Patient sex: M
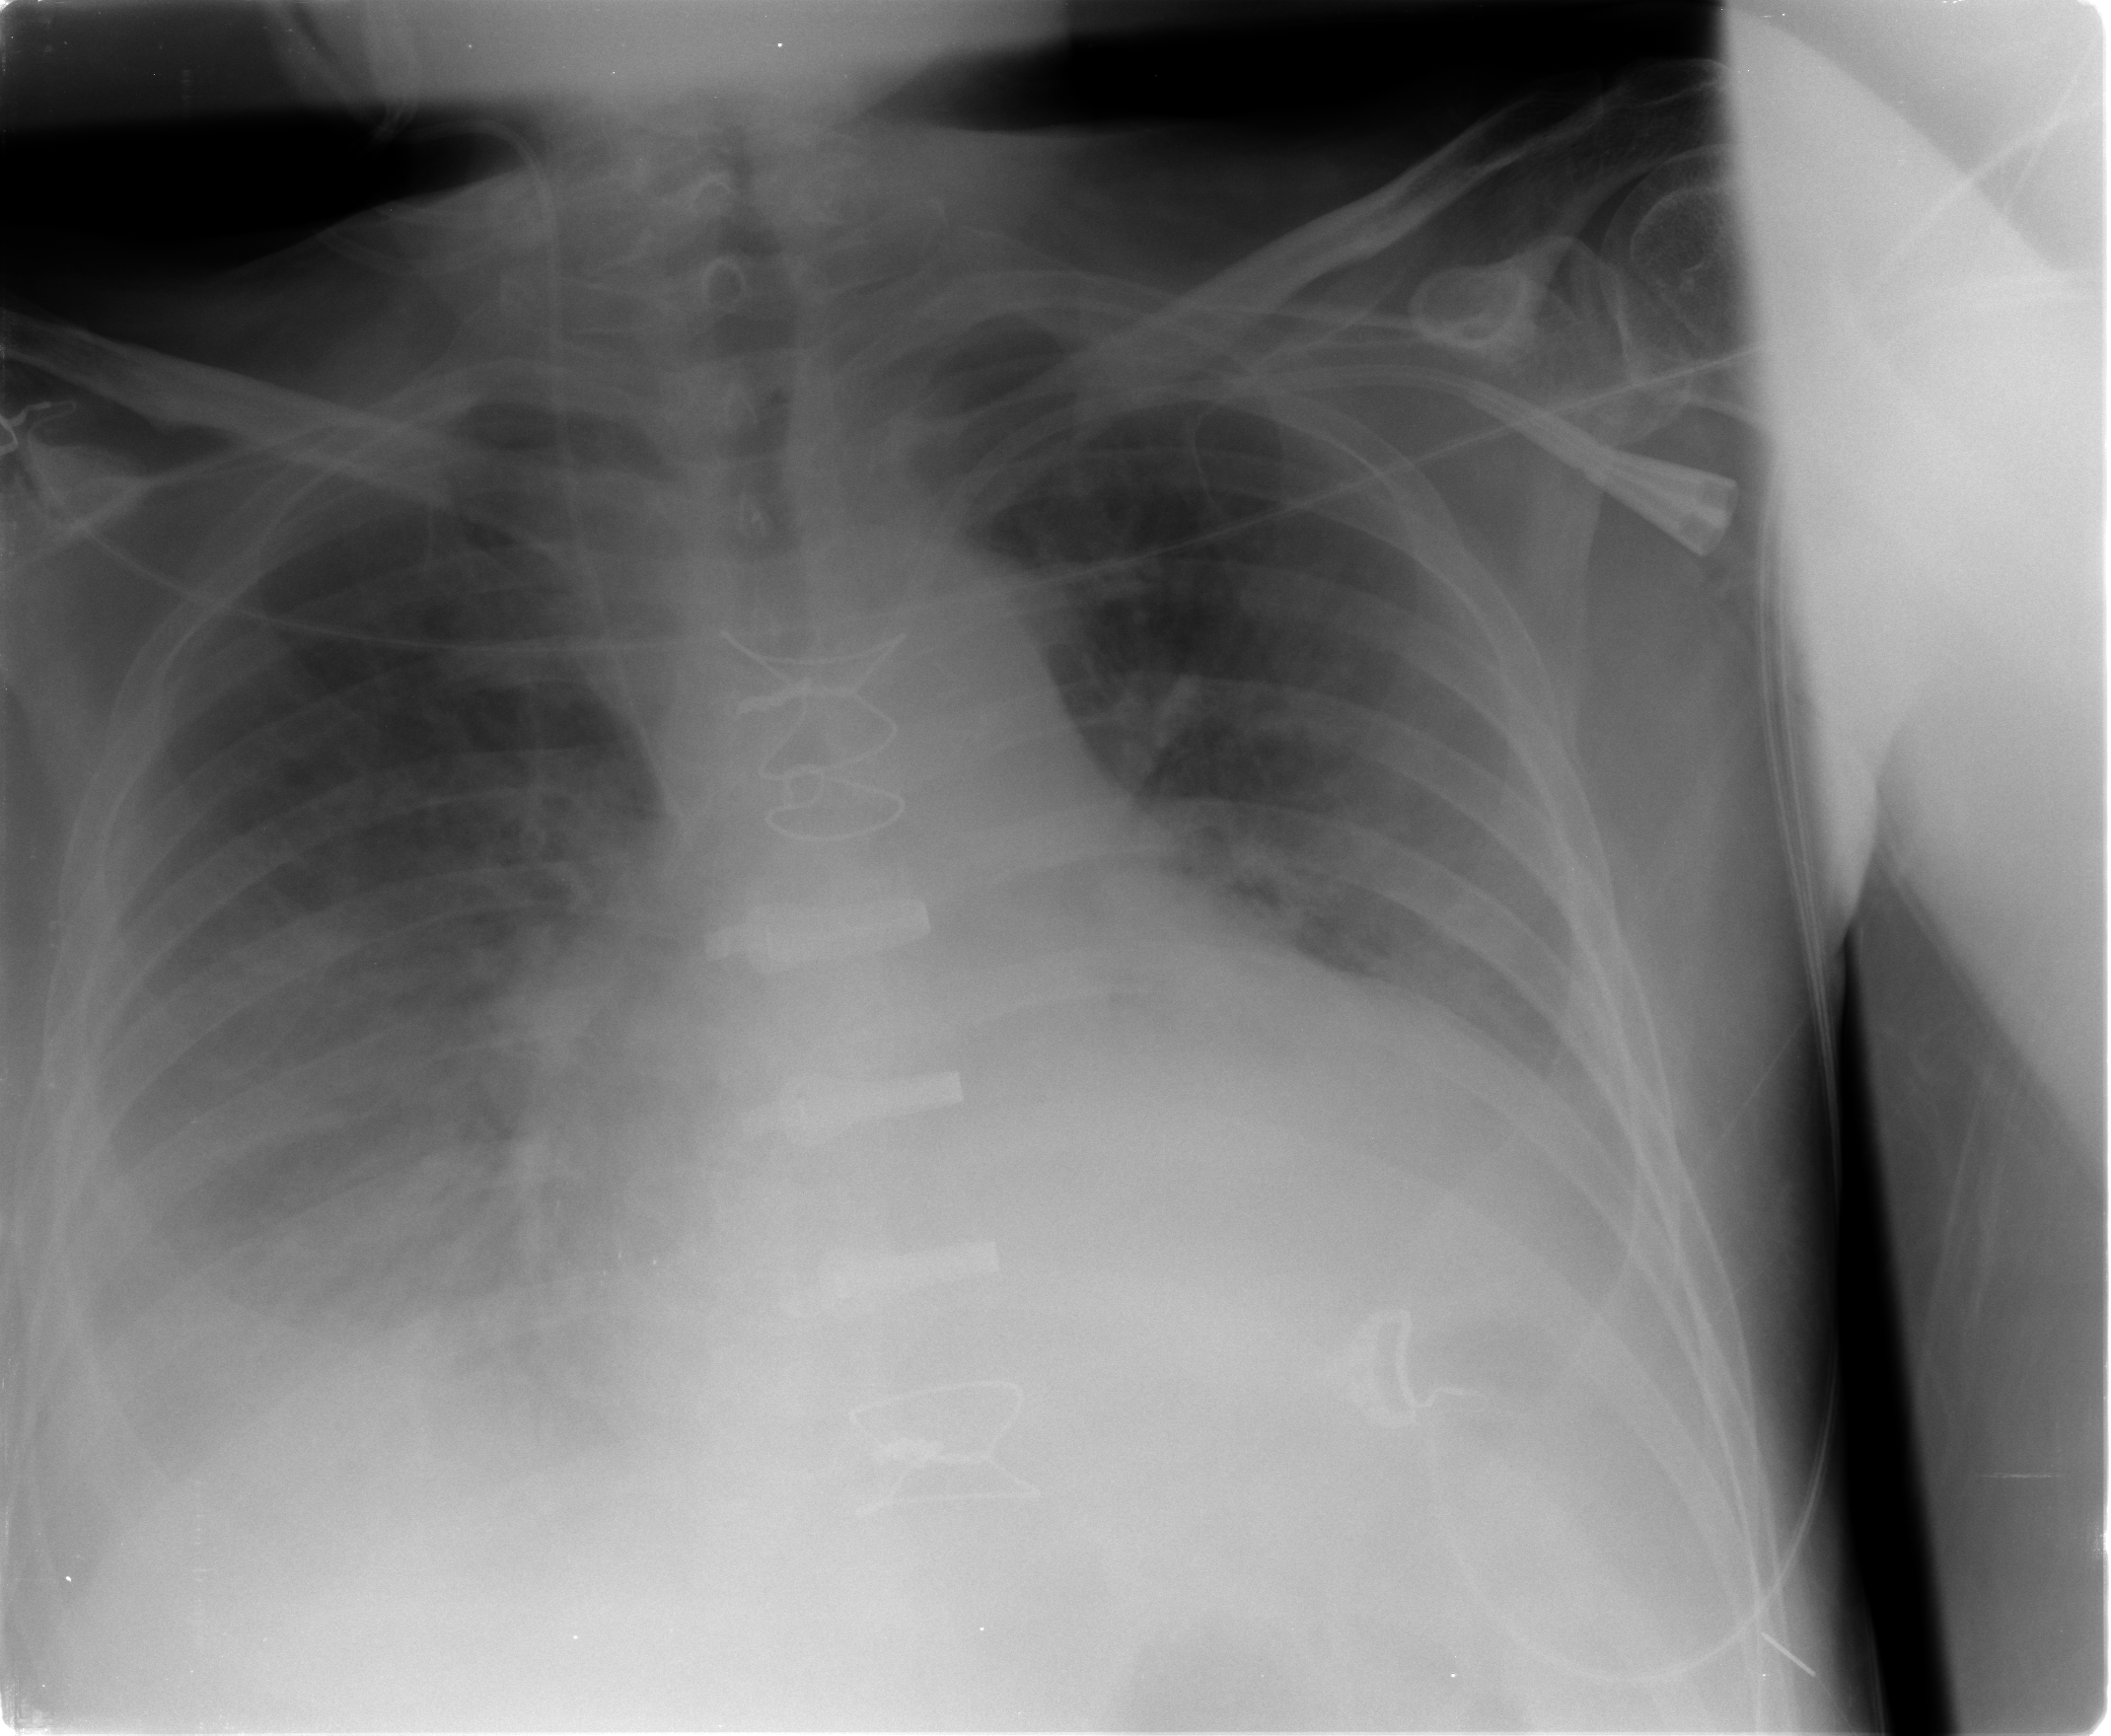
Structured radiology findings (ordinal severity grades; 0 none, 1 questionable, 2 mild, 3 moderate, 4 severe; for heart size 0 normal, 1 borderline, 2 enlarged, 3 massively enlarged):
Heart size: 3
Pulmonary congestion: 2
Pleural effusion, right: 2
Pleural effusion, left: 1
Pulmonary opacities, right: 1
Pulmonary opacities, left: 0
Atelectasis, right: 2
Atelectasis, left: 1